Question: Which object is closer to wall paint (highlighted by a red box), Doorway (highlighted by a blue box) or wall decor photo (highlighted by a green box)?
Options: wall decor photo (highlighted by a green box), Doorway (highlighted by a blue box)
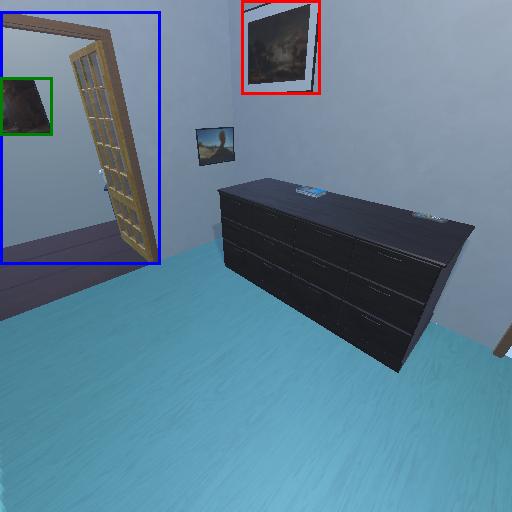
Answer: wall decor photo (highlighted by a green box)